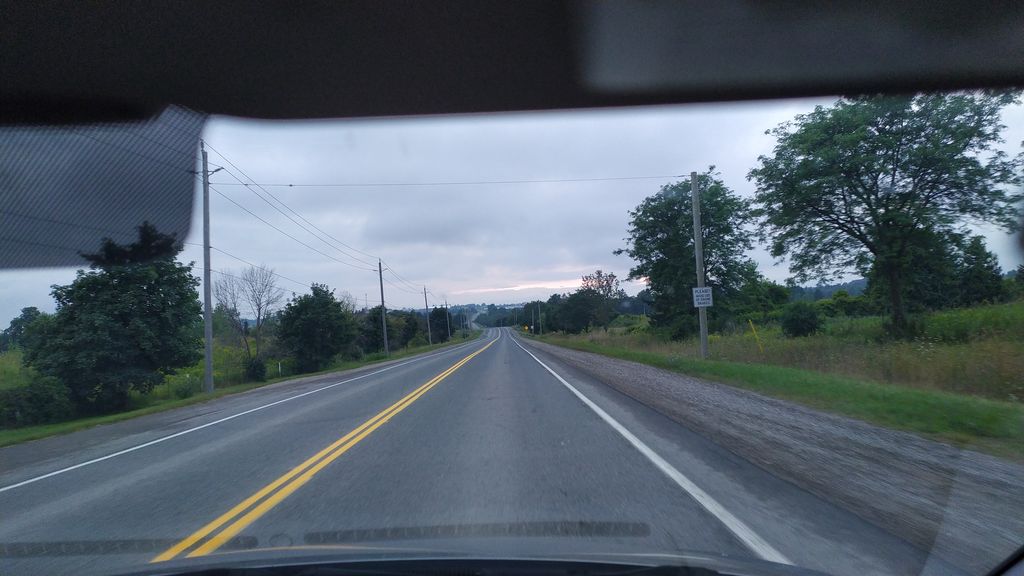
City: kitchener-waterloo